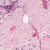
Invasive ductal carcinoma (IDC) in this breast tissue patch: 0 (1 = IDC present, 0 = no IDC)